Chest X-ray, AP view. Patient: 56 years old, sex M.
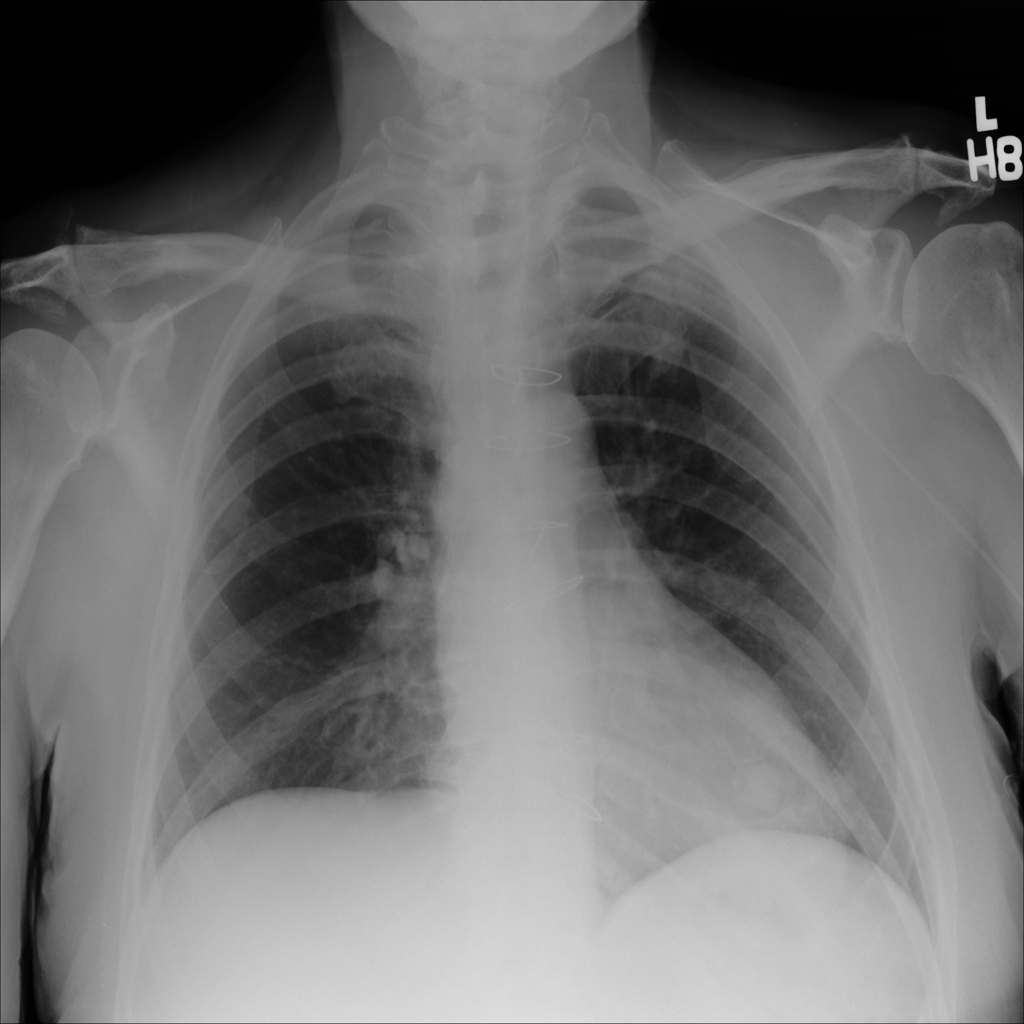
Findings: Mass